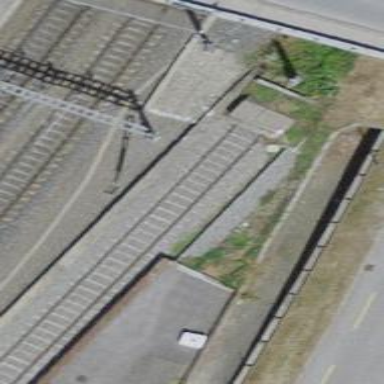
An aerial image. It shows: Railway buffer stop.